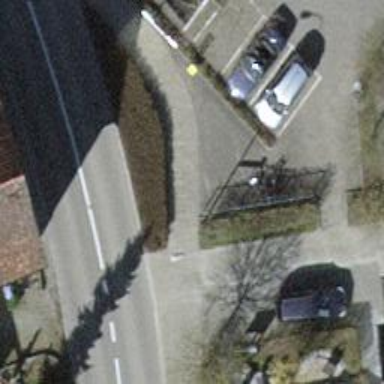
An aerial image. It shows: Post box.